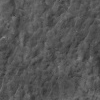
Atmospheric dust classification: not_dusty